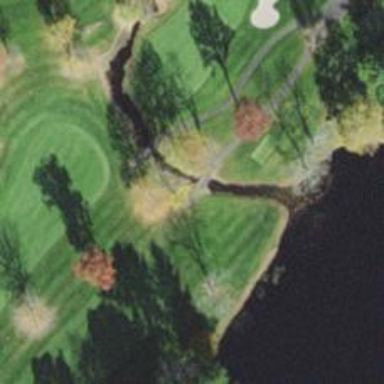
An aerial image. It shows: Path used for both walking and golf.